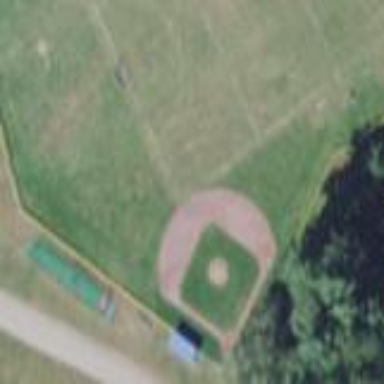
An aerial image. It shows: Baseball pitch for leisure and sports activities.